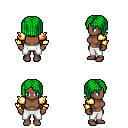
a pixel art fantasy rpg character, female body template, human, dark skin, gold arm armor, white pants, green pageboy hairstyle, four views (front, back, left, right), 2x2 character sprite sheet, small pixel art, hard edges, no anti-aliasing